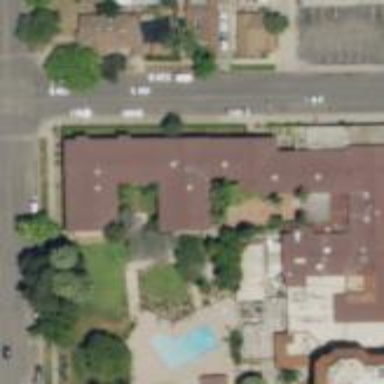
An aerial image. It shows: Hotel building.